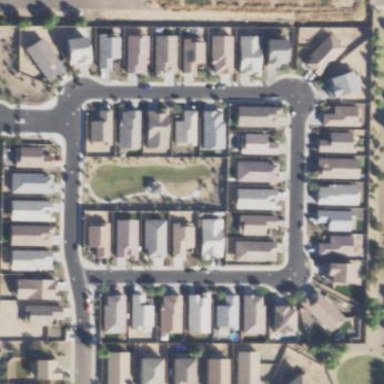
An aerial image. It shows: Gated residential area.